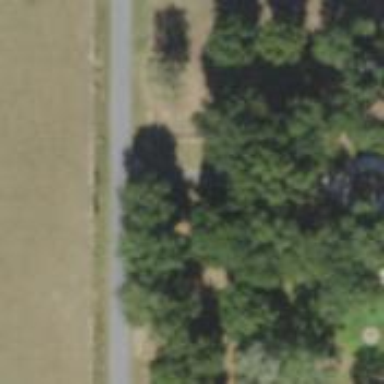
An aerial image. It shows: Driveway.